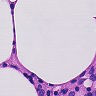
Metastatic tissue present: no